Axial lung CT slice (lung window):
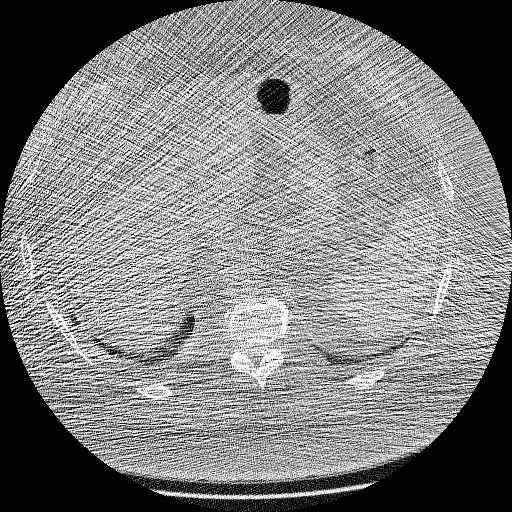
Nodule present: no